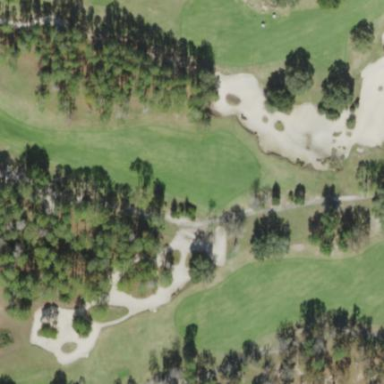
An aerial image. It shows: Sand bunker on golf course.